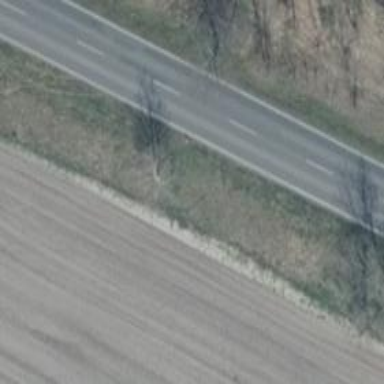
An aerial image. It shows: Deciduous broadleaved tree.